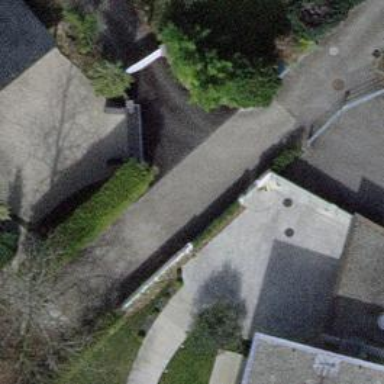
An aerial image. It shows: Gate.